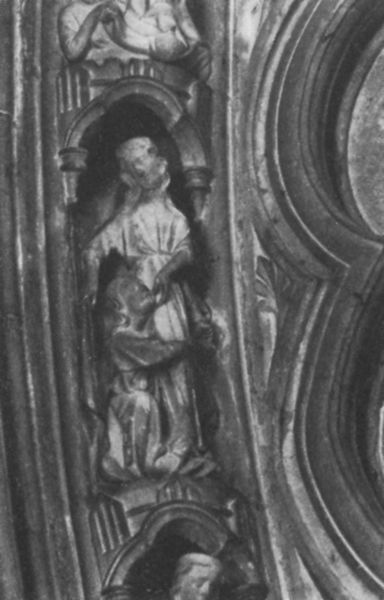
Titel: Figuren der Archivolten des Kapitelhauses von Salisbury (Chapter House)
Standort: Salisbury, Chapter House (EU - GB)
Schlagwörter: mann, weiß, menschen, ausschnitt, frau, holz, marmor, schwarz, ornament, wand, gesicht, mensch, rahmen, stein, kirche, figur, gewand, kind, mutter, skulptur, statue, relief, bogen, figuren, detail, plastik, unscharf, foto, fotografie, bögen, umarmen, nische, schwarzweiß, knien, schnitzerei, portal, jesus, zerstört, bettler, heilige, heilig, gothik, maria, zerfall, dokumentation, liebkosen, geischt, bittend, unkenntlich, k